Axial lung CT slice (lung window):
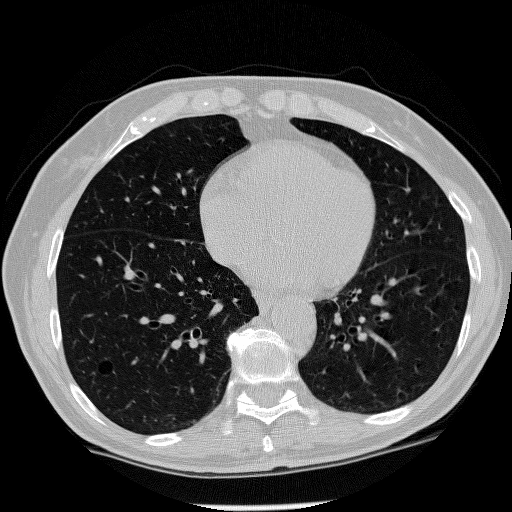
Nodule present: no